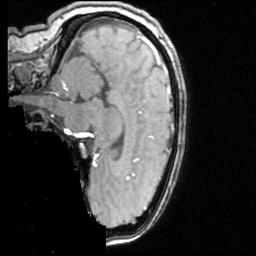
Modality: angio
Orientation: sagittal
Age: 27
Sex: female
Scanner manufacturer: siemens
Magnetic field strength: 3 T
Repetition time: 0.025 s
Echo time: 0.00334 s